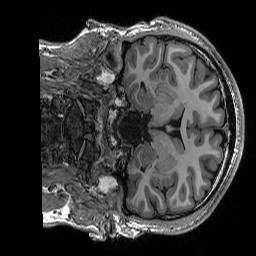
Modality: T1w
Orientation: coronal
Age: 24
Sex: male
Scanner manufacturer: siemens
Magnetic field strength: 3 T
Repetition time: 2.53 s
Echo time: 0.0033 s